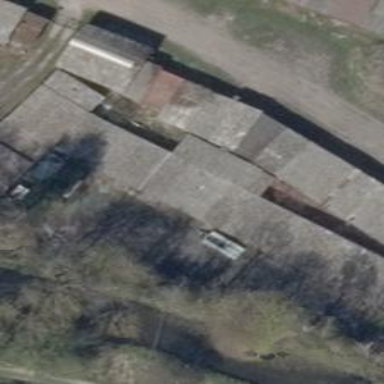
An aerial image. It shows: Group of garages.